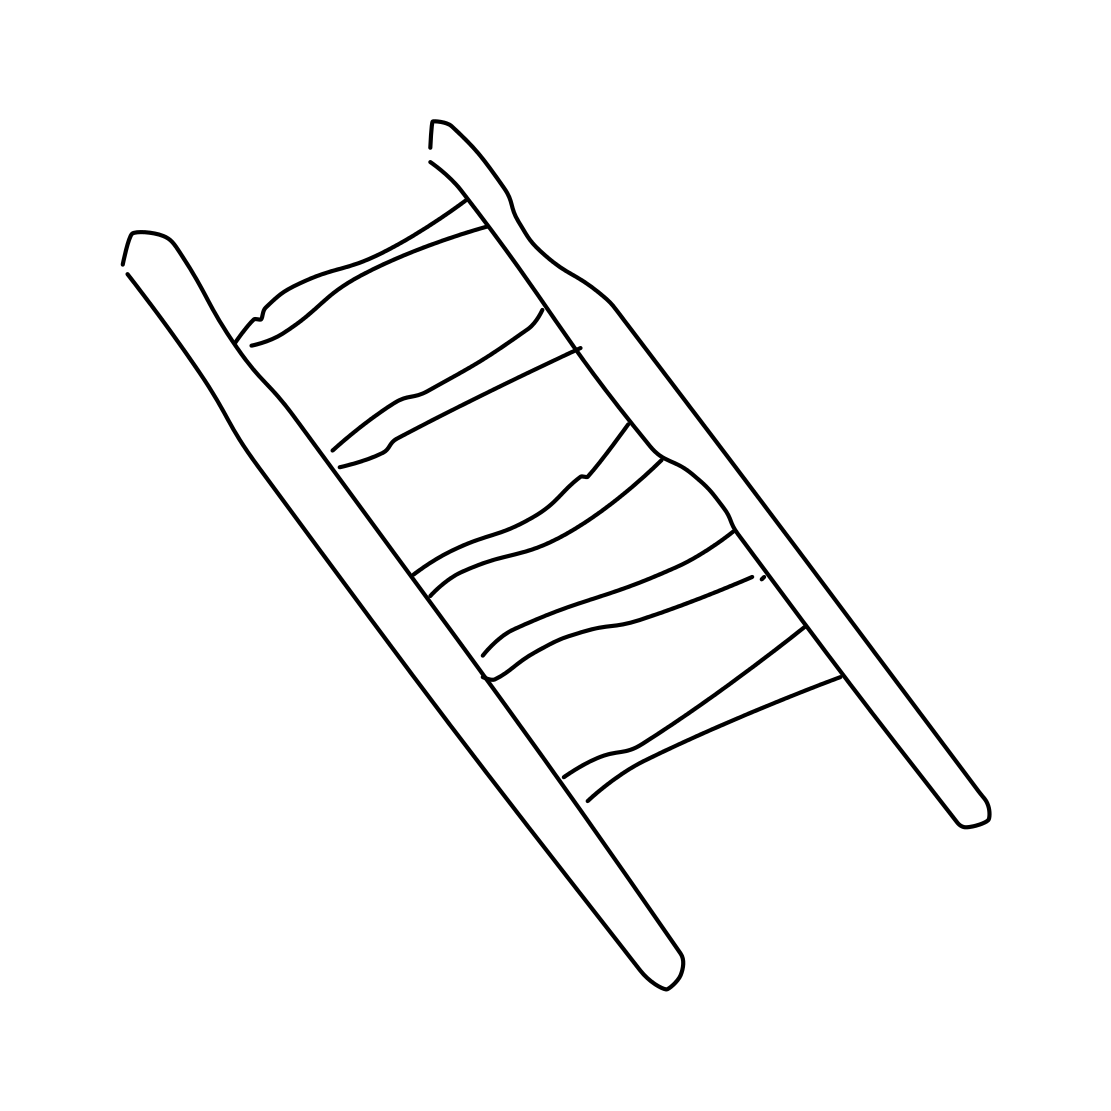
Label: ladder